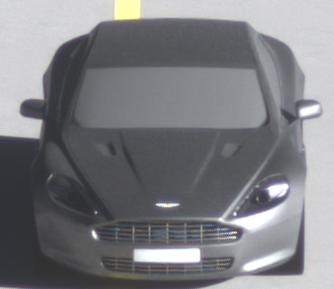
Make: Aston Martin
Model: Rapide
Detailed model: Rapide
Model produced from: 2010/03
Model produced until: 2013/07
Doors: 5
Color: gray
Road condition: dry road
Daytime: morning or afternoon
Contrast: high contrast